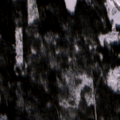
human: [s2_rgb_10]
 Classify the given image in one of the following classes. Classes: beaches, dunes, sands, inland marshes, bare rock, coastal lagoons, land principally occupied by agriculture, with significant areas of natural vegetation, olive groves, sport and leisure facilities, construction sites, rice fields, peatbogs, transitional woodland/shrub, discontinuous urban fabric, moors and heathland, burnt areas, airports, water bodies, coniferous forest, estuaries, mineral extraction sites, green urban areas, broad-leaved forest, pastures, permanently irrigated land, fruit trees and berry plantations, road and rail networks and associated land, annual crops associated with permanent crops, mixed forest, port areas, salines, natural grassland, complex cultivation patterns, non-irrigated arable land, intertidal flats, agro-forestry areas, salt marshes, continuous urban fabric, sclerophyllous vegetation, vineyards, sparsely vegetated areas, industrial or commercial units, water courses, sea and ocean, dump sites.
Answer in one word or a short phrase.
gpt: non-irrigated arable land, land principally occupied by agriculture, with significant areas of natural vegetation, coniferous forest